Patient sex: M
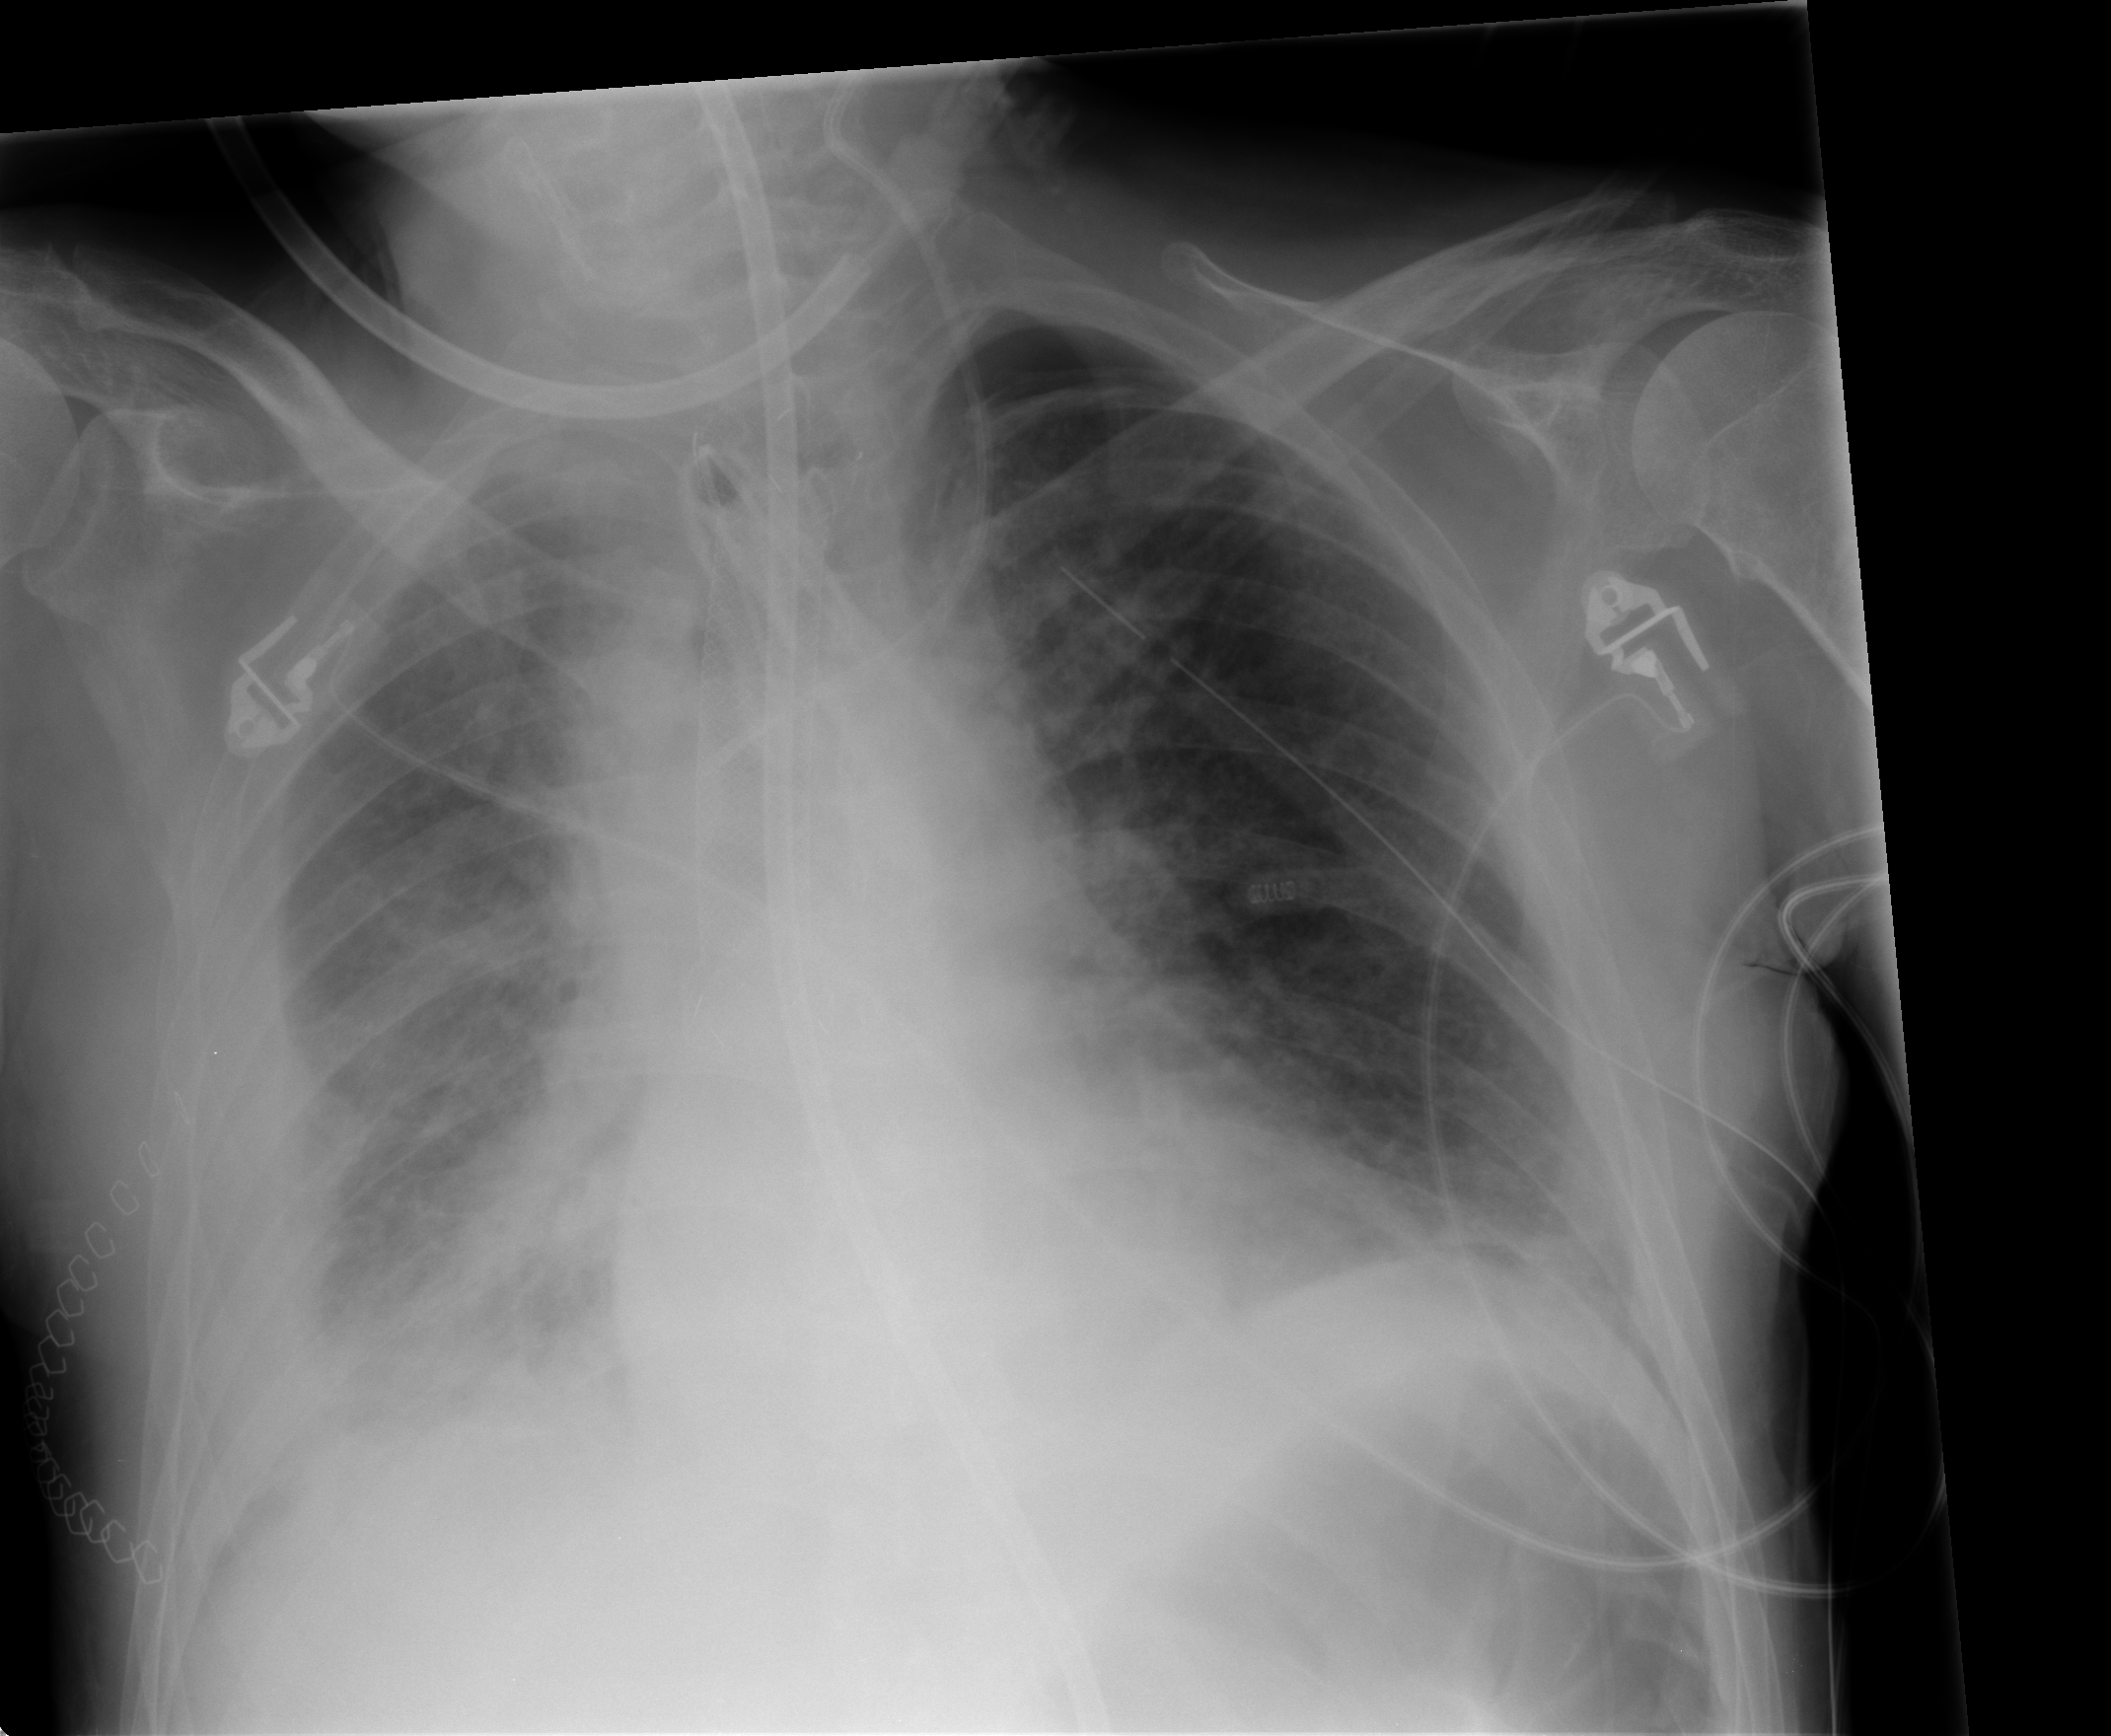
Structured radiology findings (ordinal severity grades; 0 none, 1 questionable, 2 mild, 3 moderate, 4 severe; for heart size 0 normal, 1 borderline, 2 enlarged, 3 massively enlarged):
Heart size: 0
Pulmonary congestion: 0
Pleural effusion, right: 3
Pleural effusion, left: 2
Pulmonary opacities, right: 1
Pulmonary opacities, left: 0
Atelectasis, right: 3
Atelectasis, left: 2